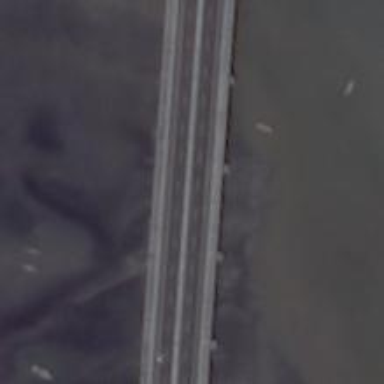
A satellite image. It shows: Motorway bridge.